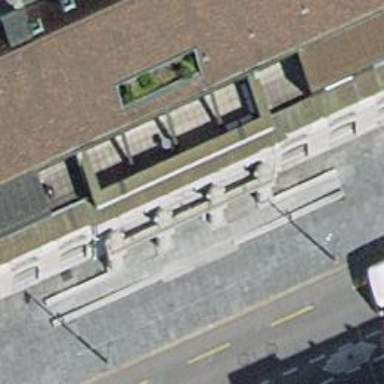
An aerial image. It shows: Bank.